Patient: sex F, age 77
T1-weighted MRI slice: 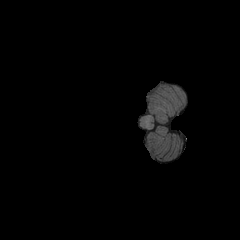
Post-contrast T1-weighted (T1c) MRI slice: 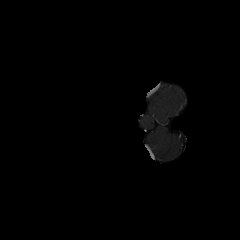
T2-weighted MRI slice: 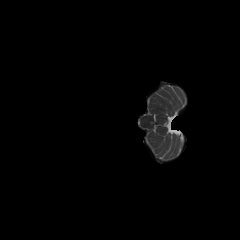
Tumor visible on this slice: no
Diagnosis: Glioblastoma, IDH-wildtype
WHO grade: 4